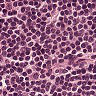
Metastatic tissue present: no